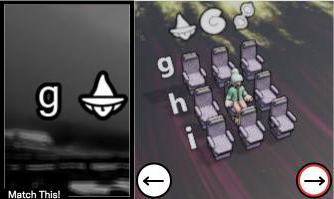
Task: seats
Answer: no